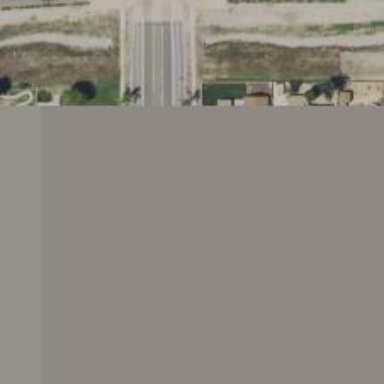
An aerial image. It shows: Stop road.